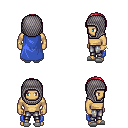
a pixel art fantasy rpg character, male body template, human, tanned skin, blue cape, metal pants, ruby red parted hairstyle, chain hood, bracelets, white slippers, four views (front, back, left, right), 2x2 character sprite sheet, small pixel art, hard edges, no anti-aliasing